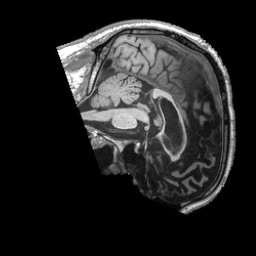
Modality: T1w
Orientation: sagittal
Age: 56
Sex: male
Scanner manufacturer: siemens
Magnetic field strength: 3 T
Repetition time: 2.53 s
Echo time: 0.00143 s